Question: Good day.
I'm trying to analyze a human body contour using openCV. I already recognized head (topmost point of contour), left and right arms (leftmost and rightmost poitns), left and right legs (I split a body contour into two halves and found bottommost points). I also have shoulder points (topmost points between corresponding leg and foot).
But I also need to recognize armpits and I have no idea how to. Here's what I already have (red outline is my contour. I'm working with HSV image, if that even matters):

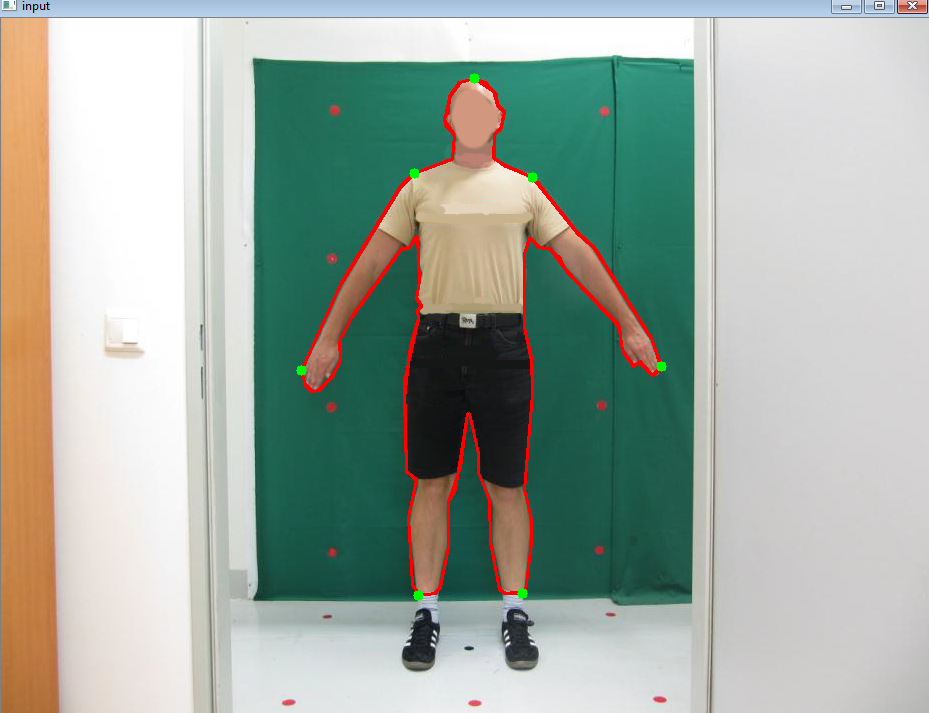
Answer: You must use findContour() and then convex hull here which could serve you better.